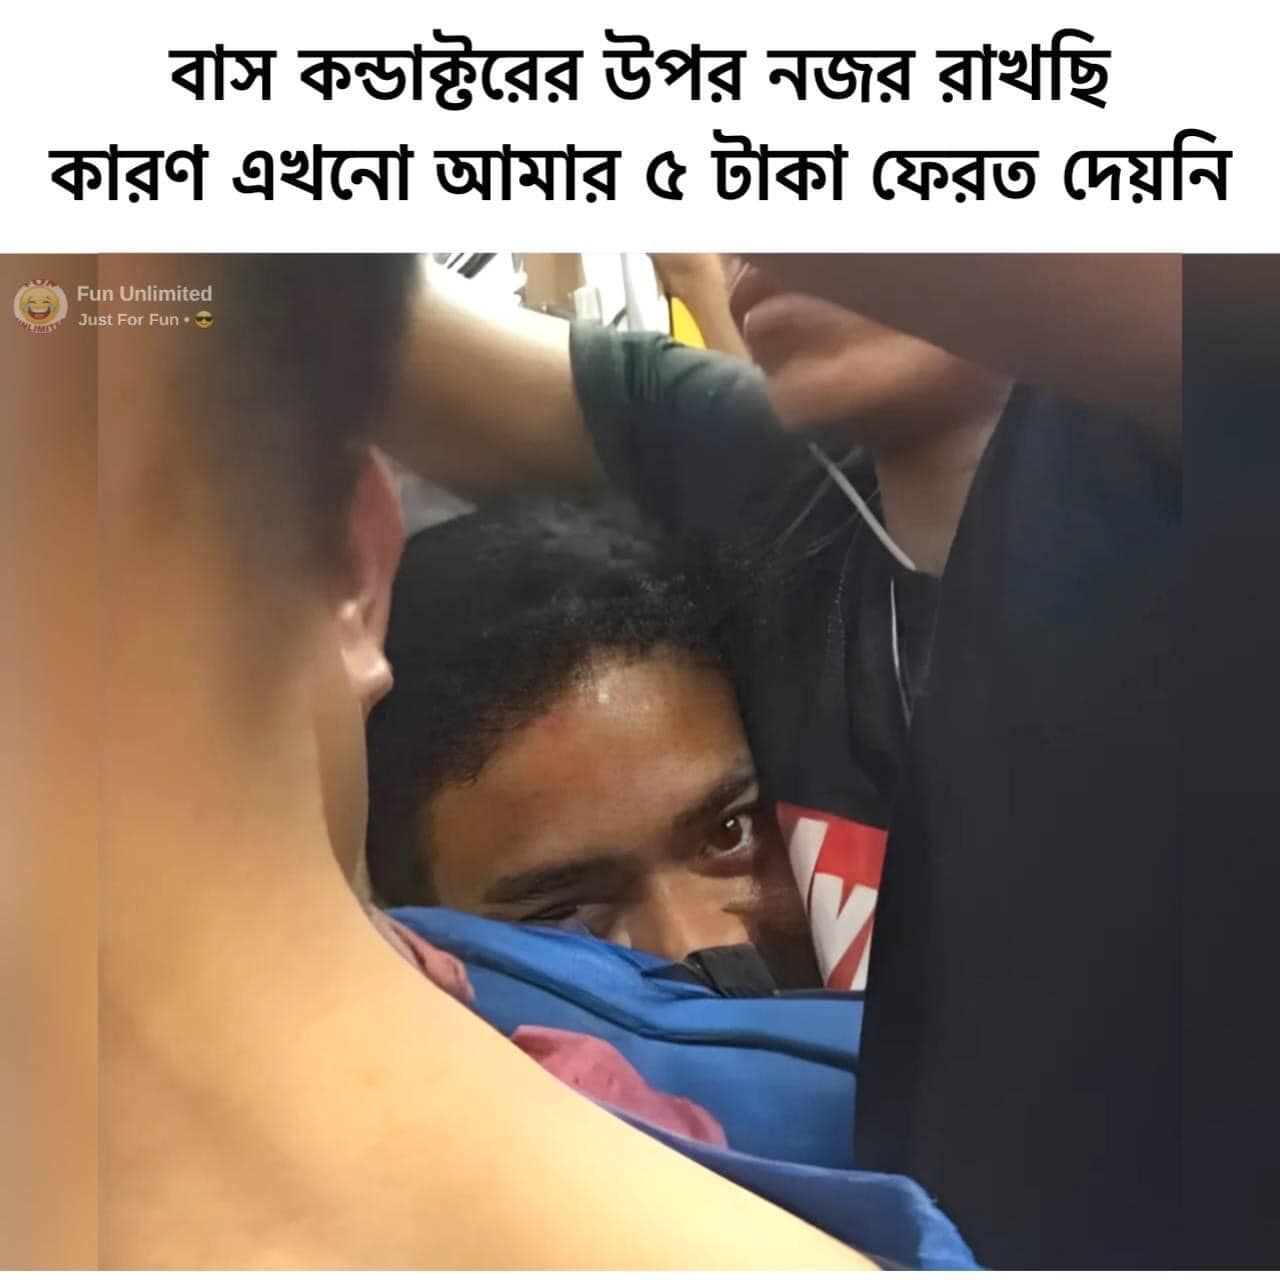
Text: বাস কন্ডাক্টরের উপর নজর রাখছি কারণ এখনো আমার ৫ টাকা ফেরত দেয়নি
Label: Non Hate